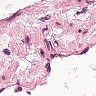
Metastatic tissue present: no